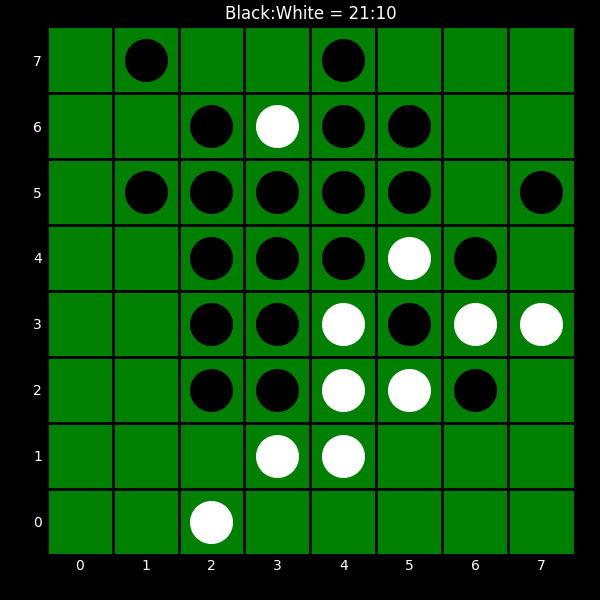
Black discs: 21
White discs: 10